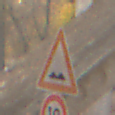
Verkehrszeichen: UnebeneFahrbahn
Zusatzzeichen unten: Geschwindigkeit10
Umgebung: Roofed, Suburban
Tageszeit: SunriseSunset
Wetter: Clear
Licht: Natural
Jahreszeit: NotSpecified
Kontrast: MediumContrast